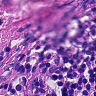
Metastatic tissue present: no